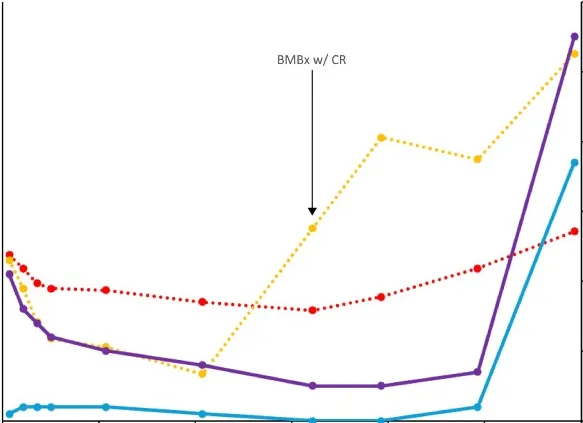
- Blood counts and supportive medications from start of induction for case #1. Aza = azacitidine; ven = venetoclax; EPO = epoetin; BMBx = bone marrow biopsy; CR = complete remission.
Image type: pathology (immunostaining)